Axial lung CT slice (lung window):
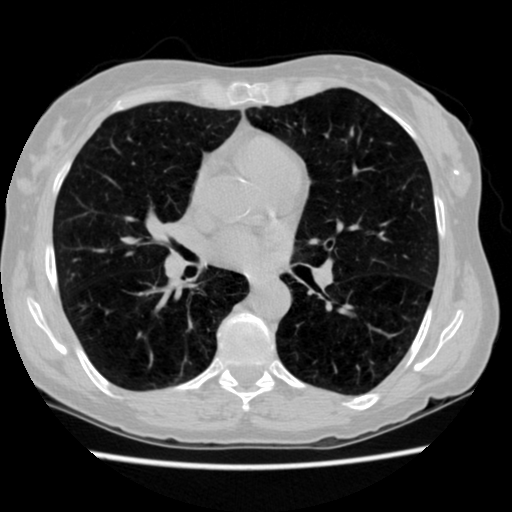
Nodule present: no